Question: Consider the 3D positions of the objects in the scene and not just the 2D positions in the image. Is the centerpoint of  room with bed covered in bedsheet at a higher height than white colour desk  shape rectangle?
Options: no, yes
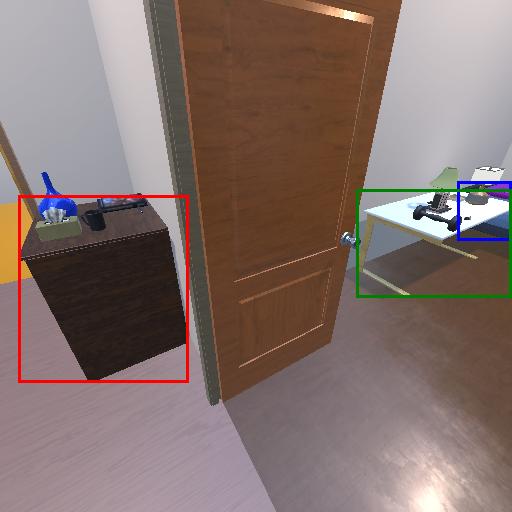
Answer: no